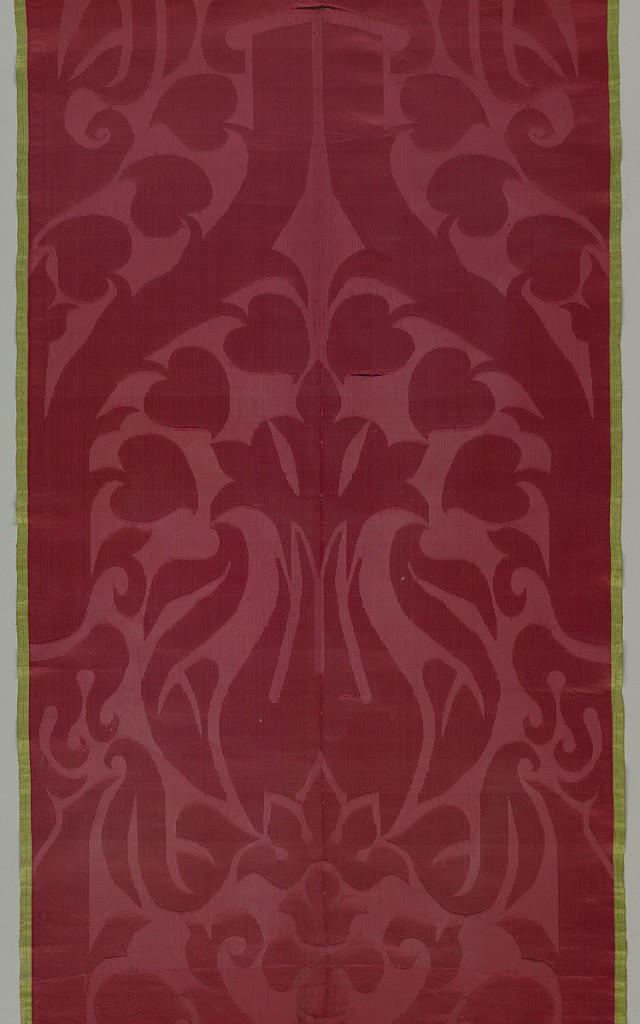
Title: Textile
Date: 16th century
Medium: silk Technique: 4&1 satin damask
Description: Ogival bands with heart-shaped leaves in red.